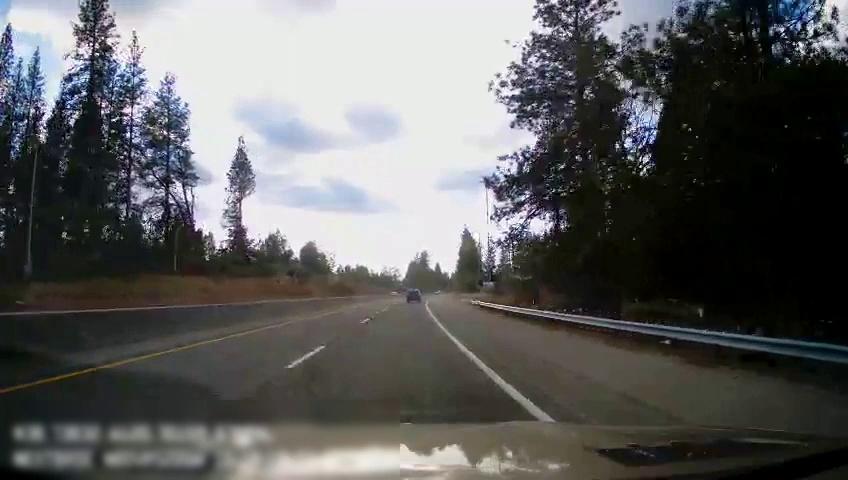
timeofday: Day
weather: Cloudy
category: Drivable Space
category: Vehicles | SUV
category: Lanes | Alternate Lane
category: Lanes | Current Lane
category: Lanes | Alternate Lane